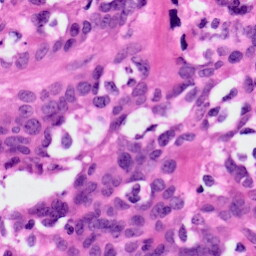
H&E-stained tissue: Ovarian